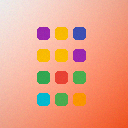
Screen state: on